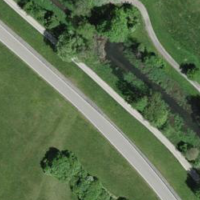
EUNIS habitat code: 25
Species observed at this site:
Salvia pratensis